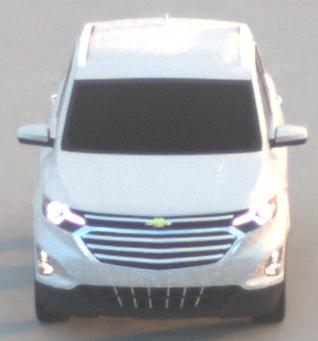
Make: Chevrolet
Model: Equinox
Detailed model: Gen. 2
Model produced from: 2015
Model produced until: 2017
Doors: 5
Color: white
Road condition: dry road
Daytime: sunrise or sunset
Contrast: low contrast